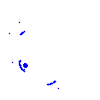
Particle: electron